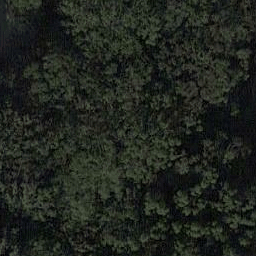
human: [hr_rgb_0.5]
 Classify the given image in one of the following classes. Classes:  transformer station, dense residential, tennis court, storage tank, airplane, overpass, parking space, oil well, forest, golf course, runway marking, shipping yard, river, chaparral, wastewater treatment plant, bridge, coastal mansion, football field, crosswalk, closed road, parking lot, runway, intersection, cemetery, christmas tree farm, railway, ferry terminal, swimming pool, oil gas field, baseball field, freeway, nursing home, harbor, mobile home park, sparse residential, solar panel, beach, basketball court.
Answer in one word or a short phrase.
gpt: forest